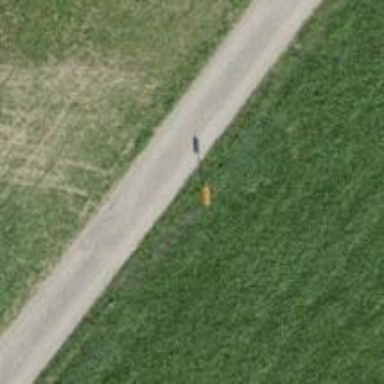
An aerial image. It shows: Pole with roofed pipeline marker.